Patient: sex M, age 25
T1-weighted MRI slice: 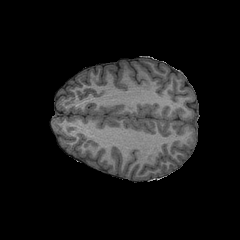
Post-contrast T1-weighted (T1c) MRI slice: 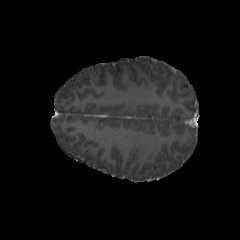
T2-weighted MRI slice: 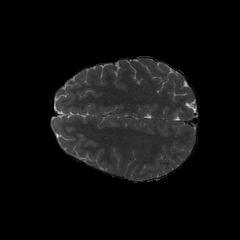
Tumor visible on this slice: no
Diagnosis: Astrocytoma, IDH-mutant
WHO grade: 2